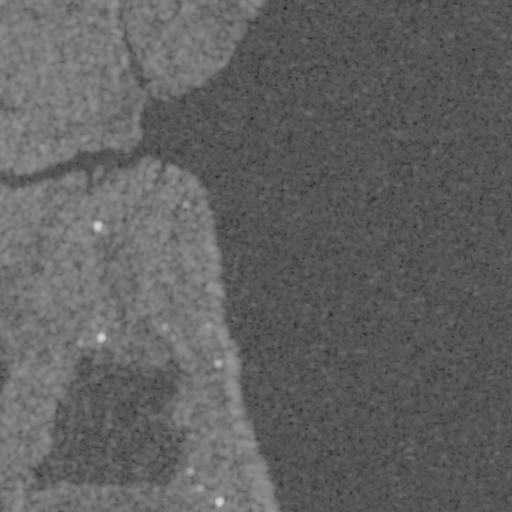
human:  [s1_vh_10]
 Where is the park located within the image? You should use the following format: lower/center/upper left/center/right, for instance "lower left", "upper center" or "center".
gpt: The park is located in the lower left of the image.
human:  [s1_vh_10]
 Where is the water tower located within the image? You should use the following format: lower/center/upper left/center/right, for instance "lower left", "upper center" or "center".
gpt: The water tower is located in the lower left of the image.
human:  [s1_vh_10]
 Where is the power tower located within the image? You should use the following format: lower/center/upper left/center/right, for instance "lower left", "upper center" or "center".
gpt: There is no power tower in the image.

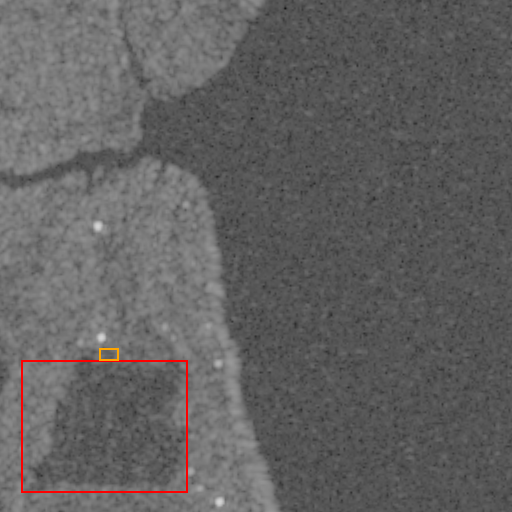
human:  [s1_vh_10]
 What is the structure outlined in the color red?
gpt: The structure outlined in red is a crop field.
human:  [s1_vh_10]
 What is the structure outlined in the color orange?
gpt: The structure outlined in orange is a park.
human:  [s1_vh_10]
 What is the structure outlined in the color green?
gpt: There is no green outline.